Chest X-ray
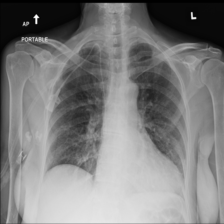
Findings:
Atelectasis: negative
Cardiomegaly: negative
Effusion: negative
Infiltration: positive
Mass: negative
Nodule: negative
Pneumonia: negative
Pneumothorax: negative
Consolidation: negative
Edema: negative
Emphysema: negative
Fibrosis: negative
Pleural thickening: negative
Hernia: negative